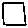
Label: square